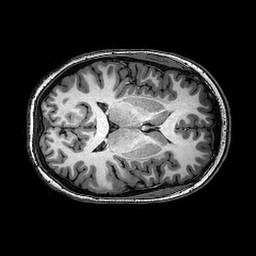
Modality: T1w
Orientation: axial
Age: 22
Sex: female
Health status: healthy
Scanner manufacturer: philips
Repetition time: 0.008175 s
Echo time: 0.00374 s